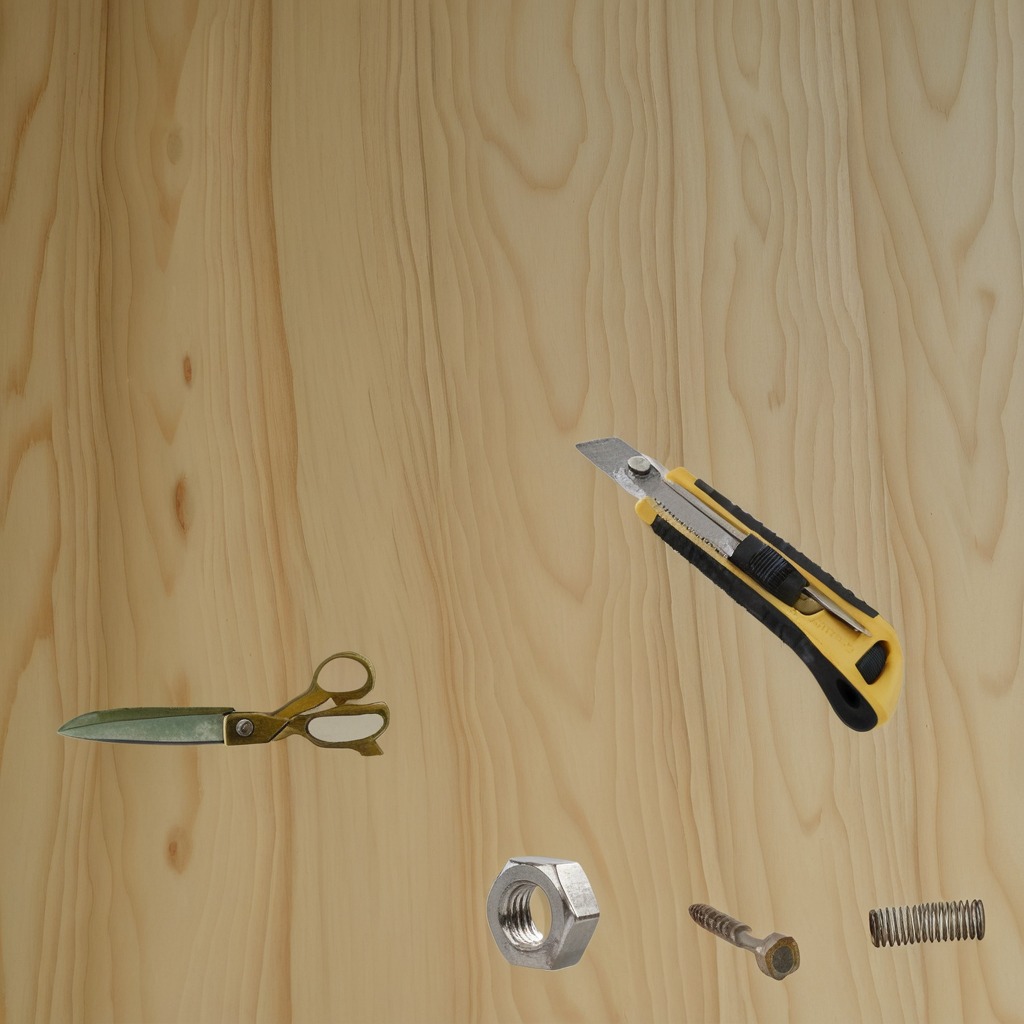
A utility knife, a metal machine screw, a coiled metal spring, a metal nut, and a pair of scissors are lying on the plywood surface in a paint workshop lit by afternoon window light.